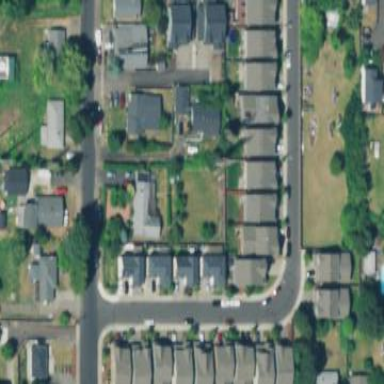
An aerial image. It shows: Residential area consisting of single-family homes.